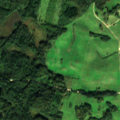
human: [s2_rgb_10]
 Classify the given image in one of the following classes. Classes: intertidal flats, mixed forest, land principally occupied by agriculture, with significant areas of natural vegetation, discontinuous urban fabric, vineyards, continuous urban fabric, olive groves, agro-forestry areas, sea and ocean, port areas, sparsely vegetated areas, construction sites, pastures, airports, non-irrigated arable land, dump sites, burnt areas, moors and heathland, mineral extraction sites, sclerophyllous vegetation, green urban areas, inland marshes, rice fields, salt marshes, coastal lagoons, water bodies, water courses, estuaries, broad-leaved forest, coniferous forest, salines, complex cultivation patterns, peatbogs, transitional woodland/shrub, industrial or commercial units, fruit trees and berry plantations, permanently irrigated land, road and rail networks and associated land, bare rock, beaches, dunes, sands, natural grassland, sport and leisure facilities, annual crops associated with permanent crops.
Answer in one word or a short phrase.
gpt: pastures, complex cultivation patterns, land principally occupied by agriculture, with significant areas of natural vegetation, mixed forest